Question: In TapToZoom sample(apple code), If i pinch(inwards) the image becomes smaller than the window size(If i remove fingers it will fit correctly to window). How to fix the image to the window if the content size of scroll view is less than window size. I spent a day to fix this problem but of no use...
I am attaching the snap..

The black color is my window of size(320*480) if i pinch the image has gone smaller than the window size(highlighted image) If i stop pinching at this time It will fit correctly to window. But i don't want my imageView to become smaller than window while pinching how to accomplish this?
Thanks,
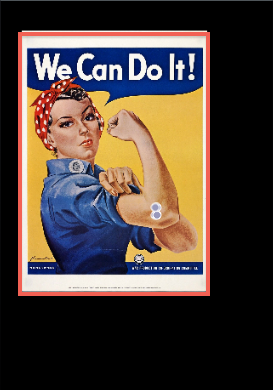
Answer: I adding these condintions in my delegate to fix the problem...
'''
- (void)scrollViewDidScroll:(UIScrollView *)scrollView
{
if(scrollView.zoomScale < minimumScale)
{
[scrollView setZoomScale:minimumScale];
}
else if(scrollView.zoomScale > 1)
{
[scrollView setZoomScale:1];
}
}
'''